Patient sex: M
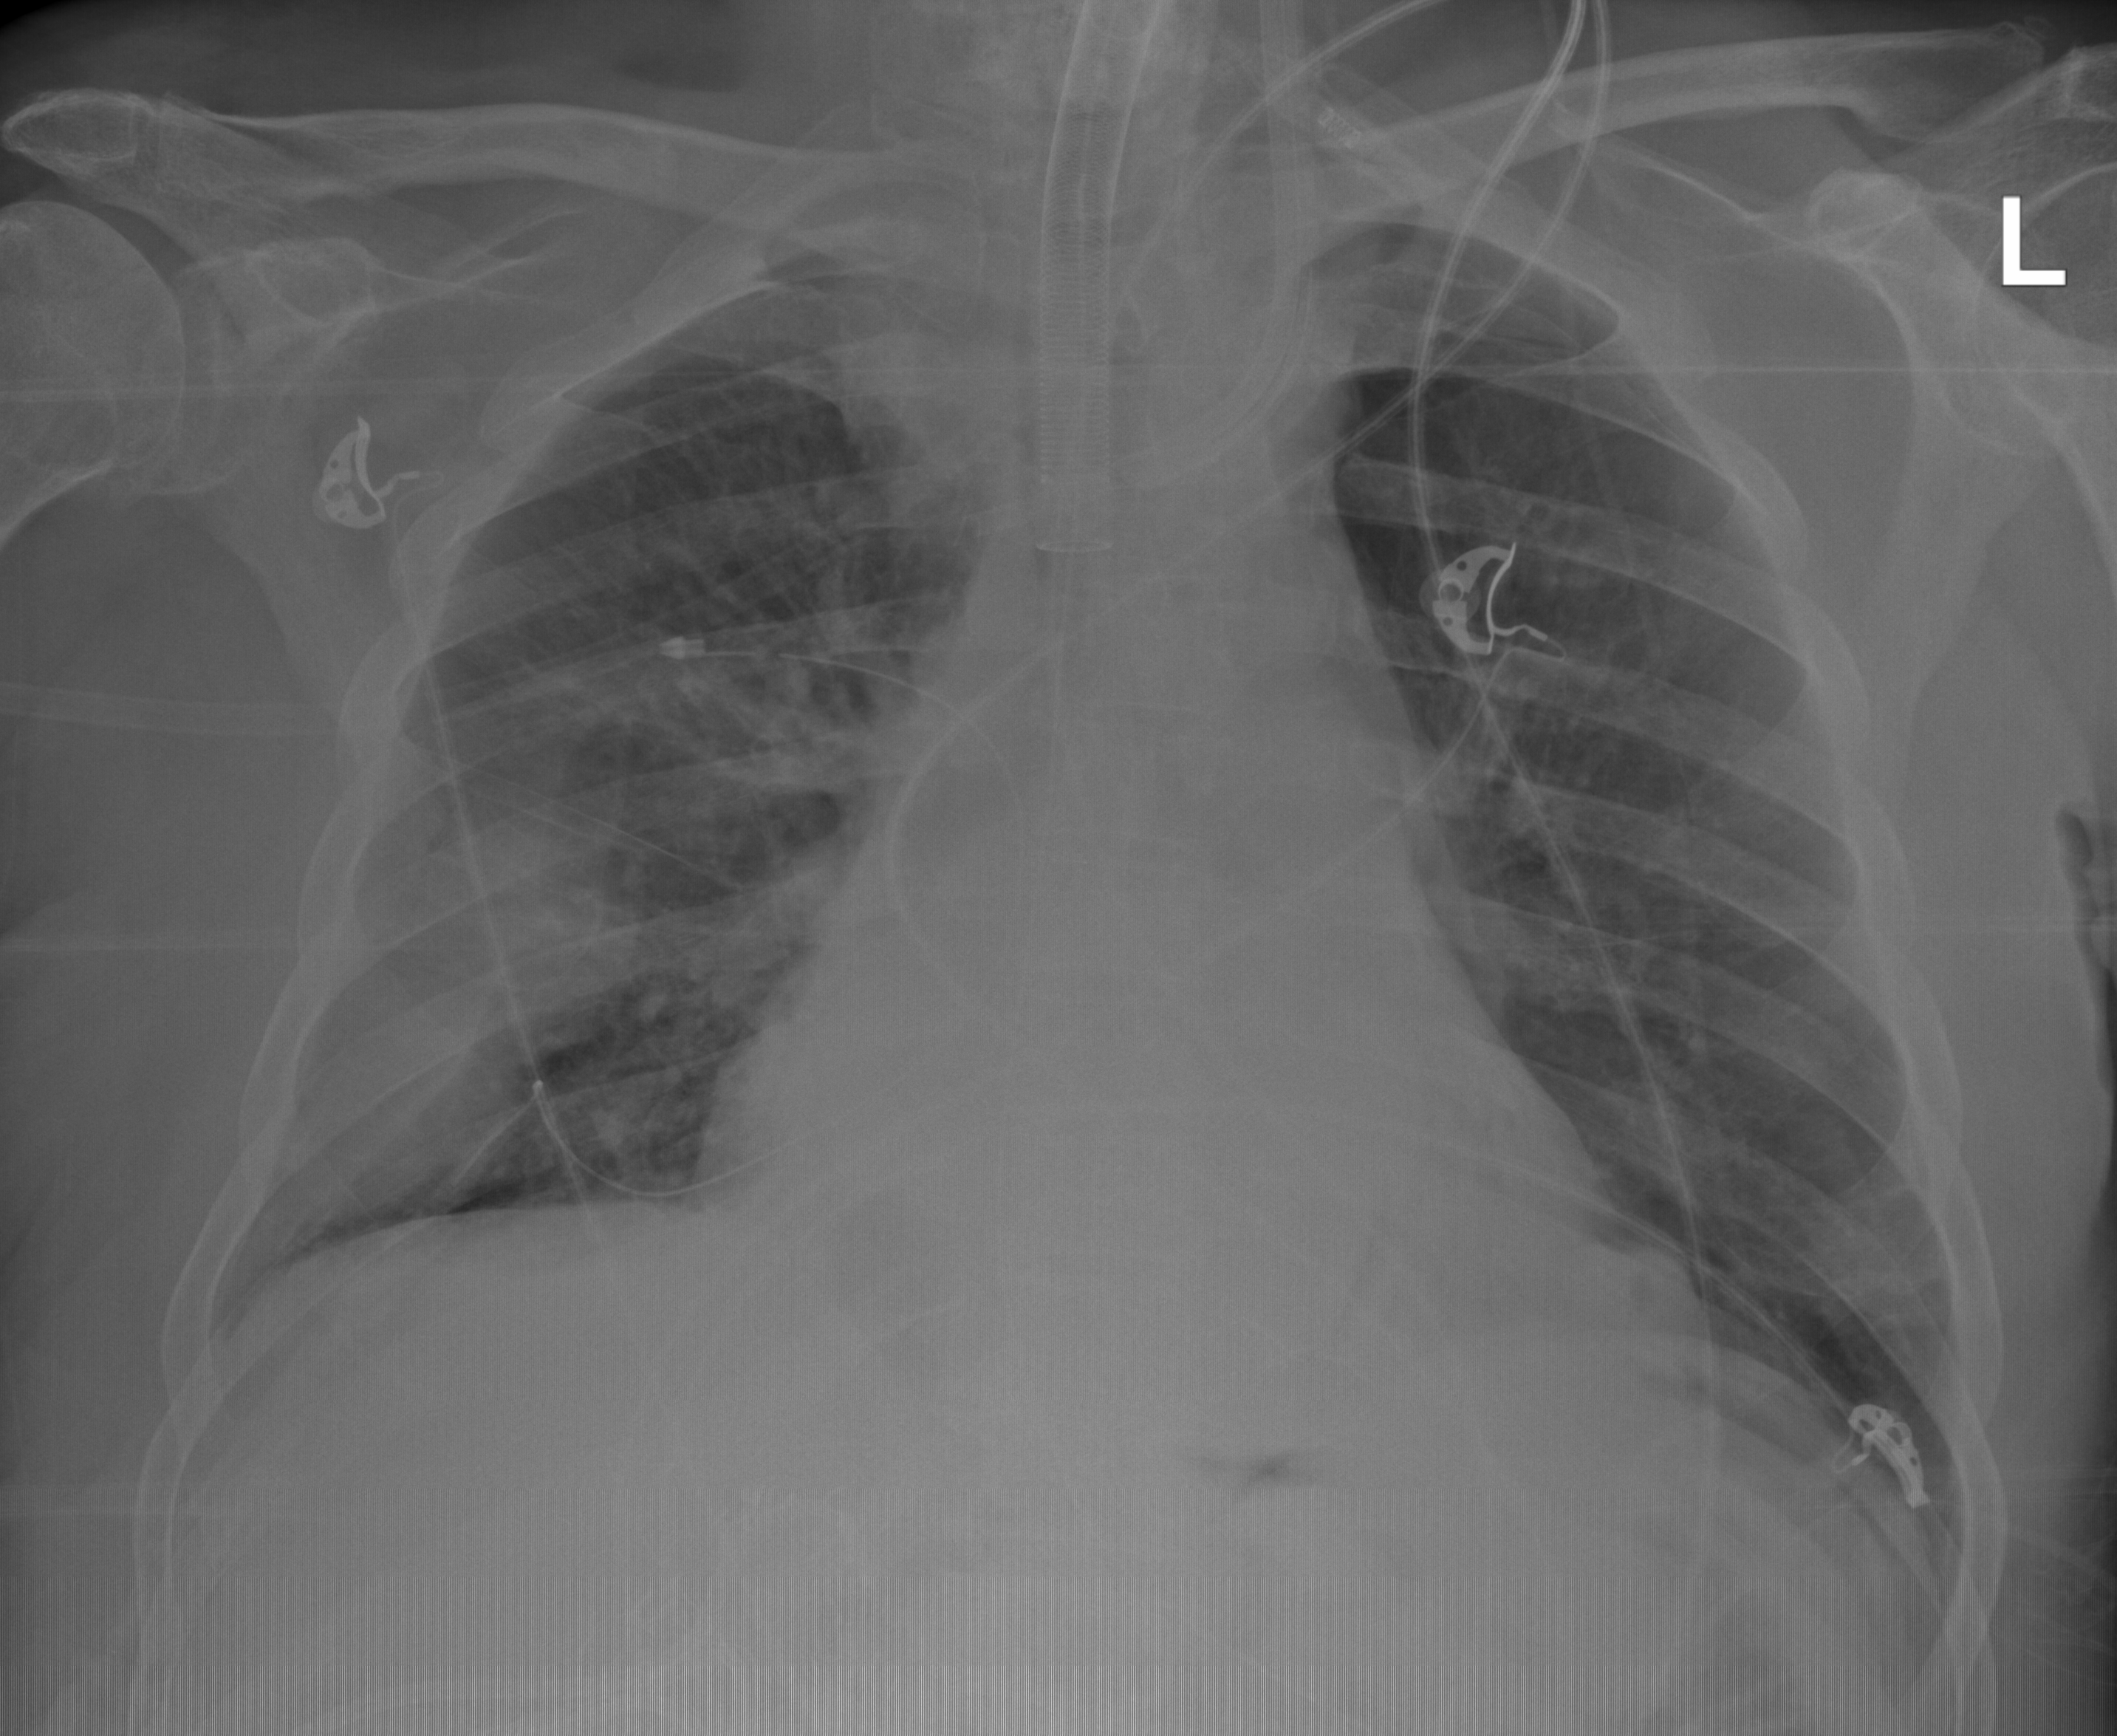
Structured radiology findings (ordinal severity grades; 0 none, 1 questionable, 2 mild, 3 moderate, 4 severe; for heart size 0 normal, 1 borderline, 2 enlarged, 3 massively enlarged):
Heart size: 2
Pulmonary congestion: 2
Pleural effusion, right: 1
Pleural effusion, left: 0
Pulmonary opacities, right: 0
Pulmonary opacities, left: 0
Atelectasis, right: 0
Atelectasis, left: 1